Question: so I am appling a basic filter in my config object for my report, it's working but the problem is that the rest of the selections are shown in the filter section, so the user can remove the filtered data and get all the data they want, is there a way to disable this and make only the filtered option visible? Or hide the basic filter while its doing its job in the background?
here is the object i am using:
'''
const facilityFilter = {
$schema: "http://powerbi.com/product/schema#basic",
target: {
table: "HealthFacilities",
column: "FacilityName"
},
operator: "In",
values: ["Test Facility"],
filterType: models.FilterType.BasicFilter,
requireSingleSelection: true
};
'''
Here is a Demonstration Screenshot:

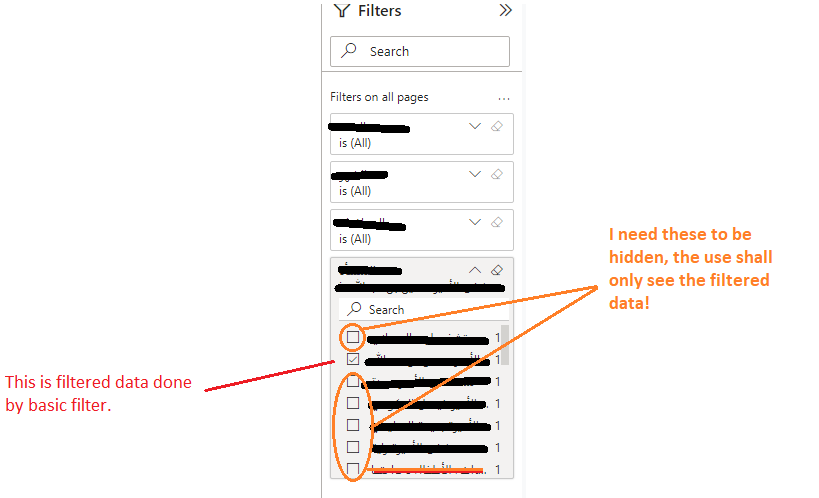
Answer: The only way to make this happen (currently) is through applying Row Level Security or similar approaches in your dataset.
If certain table column values should not be available for certain users, these values must be filtered using RLS rules and role assignments.